Field crop: maize
Growth stage: 2
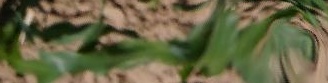
Species: maize